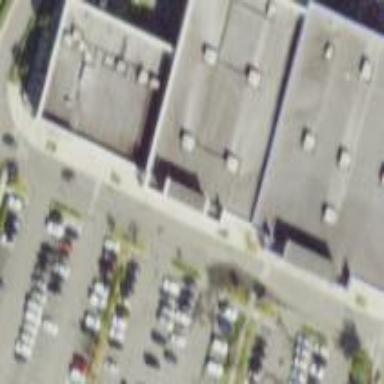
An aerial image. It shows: Retail building.